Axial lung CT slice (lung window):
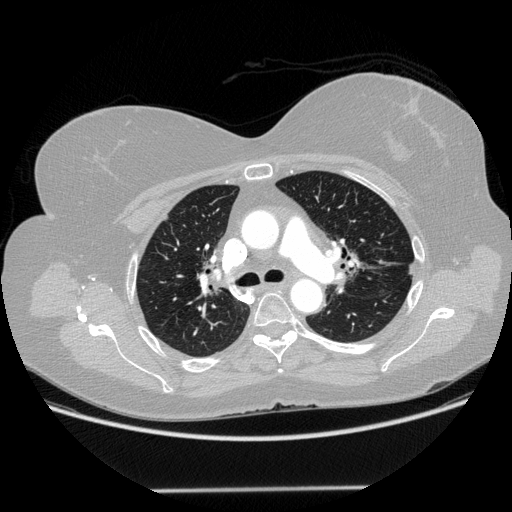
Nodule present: yes
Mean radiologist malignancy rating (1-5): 2.667